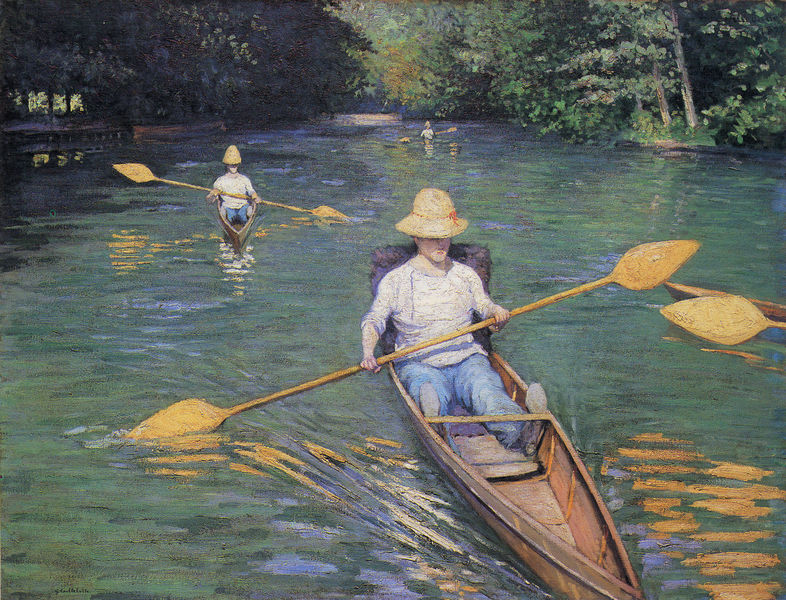
Titel: Périssoires, Paddelbootfahrer
Künstler: Gustave Caillebotte
Standort: Washington (District of Columbia)
Institution: National Gallery of Art
Schlagwörter: baum, blau, gemälde, laub, mann, schatten, wasser, weiß, bäume, fluss, gelb, grün, impressionismus, ocker, see, ufer, bewegung, braun, frankreich, grau, holz, hut, hüte, licht, männer, orange, paris, stroh, türkis, rot, malerei, schleife, hemd, hose, arme, lang, mensch, rückenlehne, öl, bach, spiegelung, stamm, gewässer, hütte, kanal, sonne, drei, wald, boot, boote, paddel, ruder, beine, bein, sommer, wellen, schuhe, sonnenlicht, aue, farbe, amerika, füsse, rand, caillebotte, steg, stämme, men, manet, painting, strohhut, hutband, monet, realistisch, reflexe, ruderboot, ruderer, rudern, strohhüte, widerschein, lichtreflexe, reflexion, fuss, kanu, wasserlauf, zentralperspektive, schuh, fahren, helme, eck, laubbäume, lake, nature, water, reflektion, trees, forest, river, hats, sportler, schaufel, boats, auenlandschaft, auwald, day, paddeln, halbschatten, gleiten, länglich, hüter, colour, peace, paddles, ruderblatt, musee d'rsay, flß, padel, hute, row, sportkleidung, kanus, schuhsohlen, bewegungsspuren, paddler, rowing, boote auf der epte, bugwelle, paddeltour, kanufahrer, mean, canoes, competition